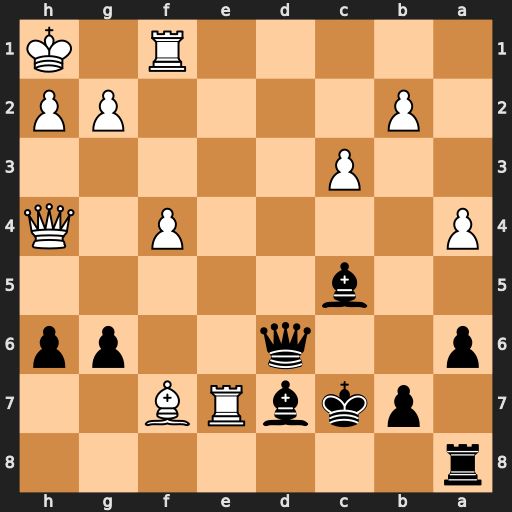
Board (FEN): r7/1pkbRB2/p2q2pp/2b5/P4P1Q/2P5/1P4PP/5R1K
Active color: b
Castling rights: -
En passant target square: -
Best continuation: Qxe7 Qxe7 Bxe7